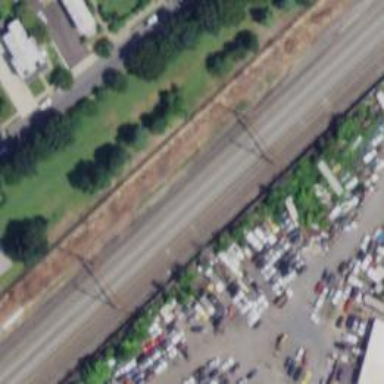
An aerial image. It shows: Railway yard.